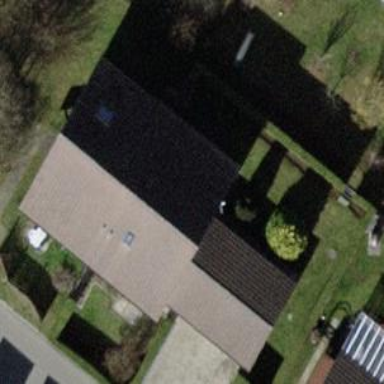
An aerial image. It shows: Garage building.